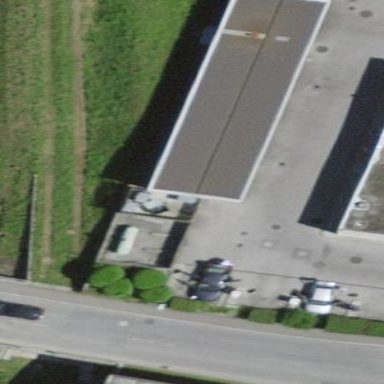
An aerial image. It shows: Service building that serves as car wash facility.